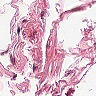
Metastatic tissue present: no